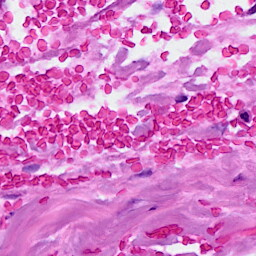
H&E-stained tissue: Breast